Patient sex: F
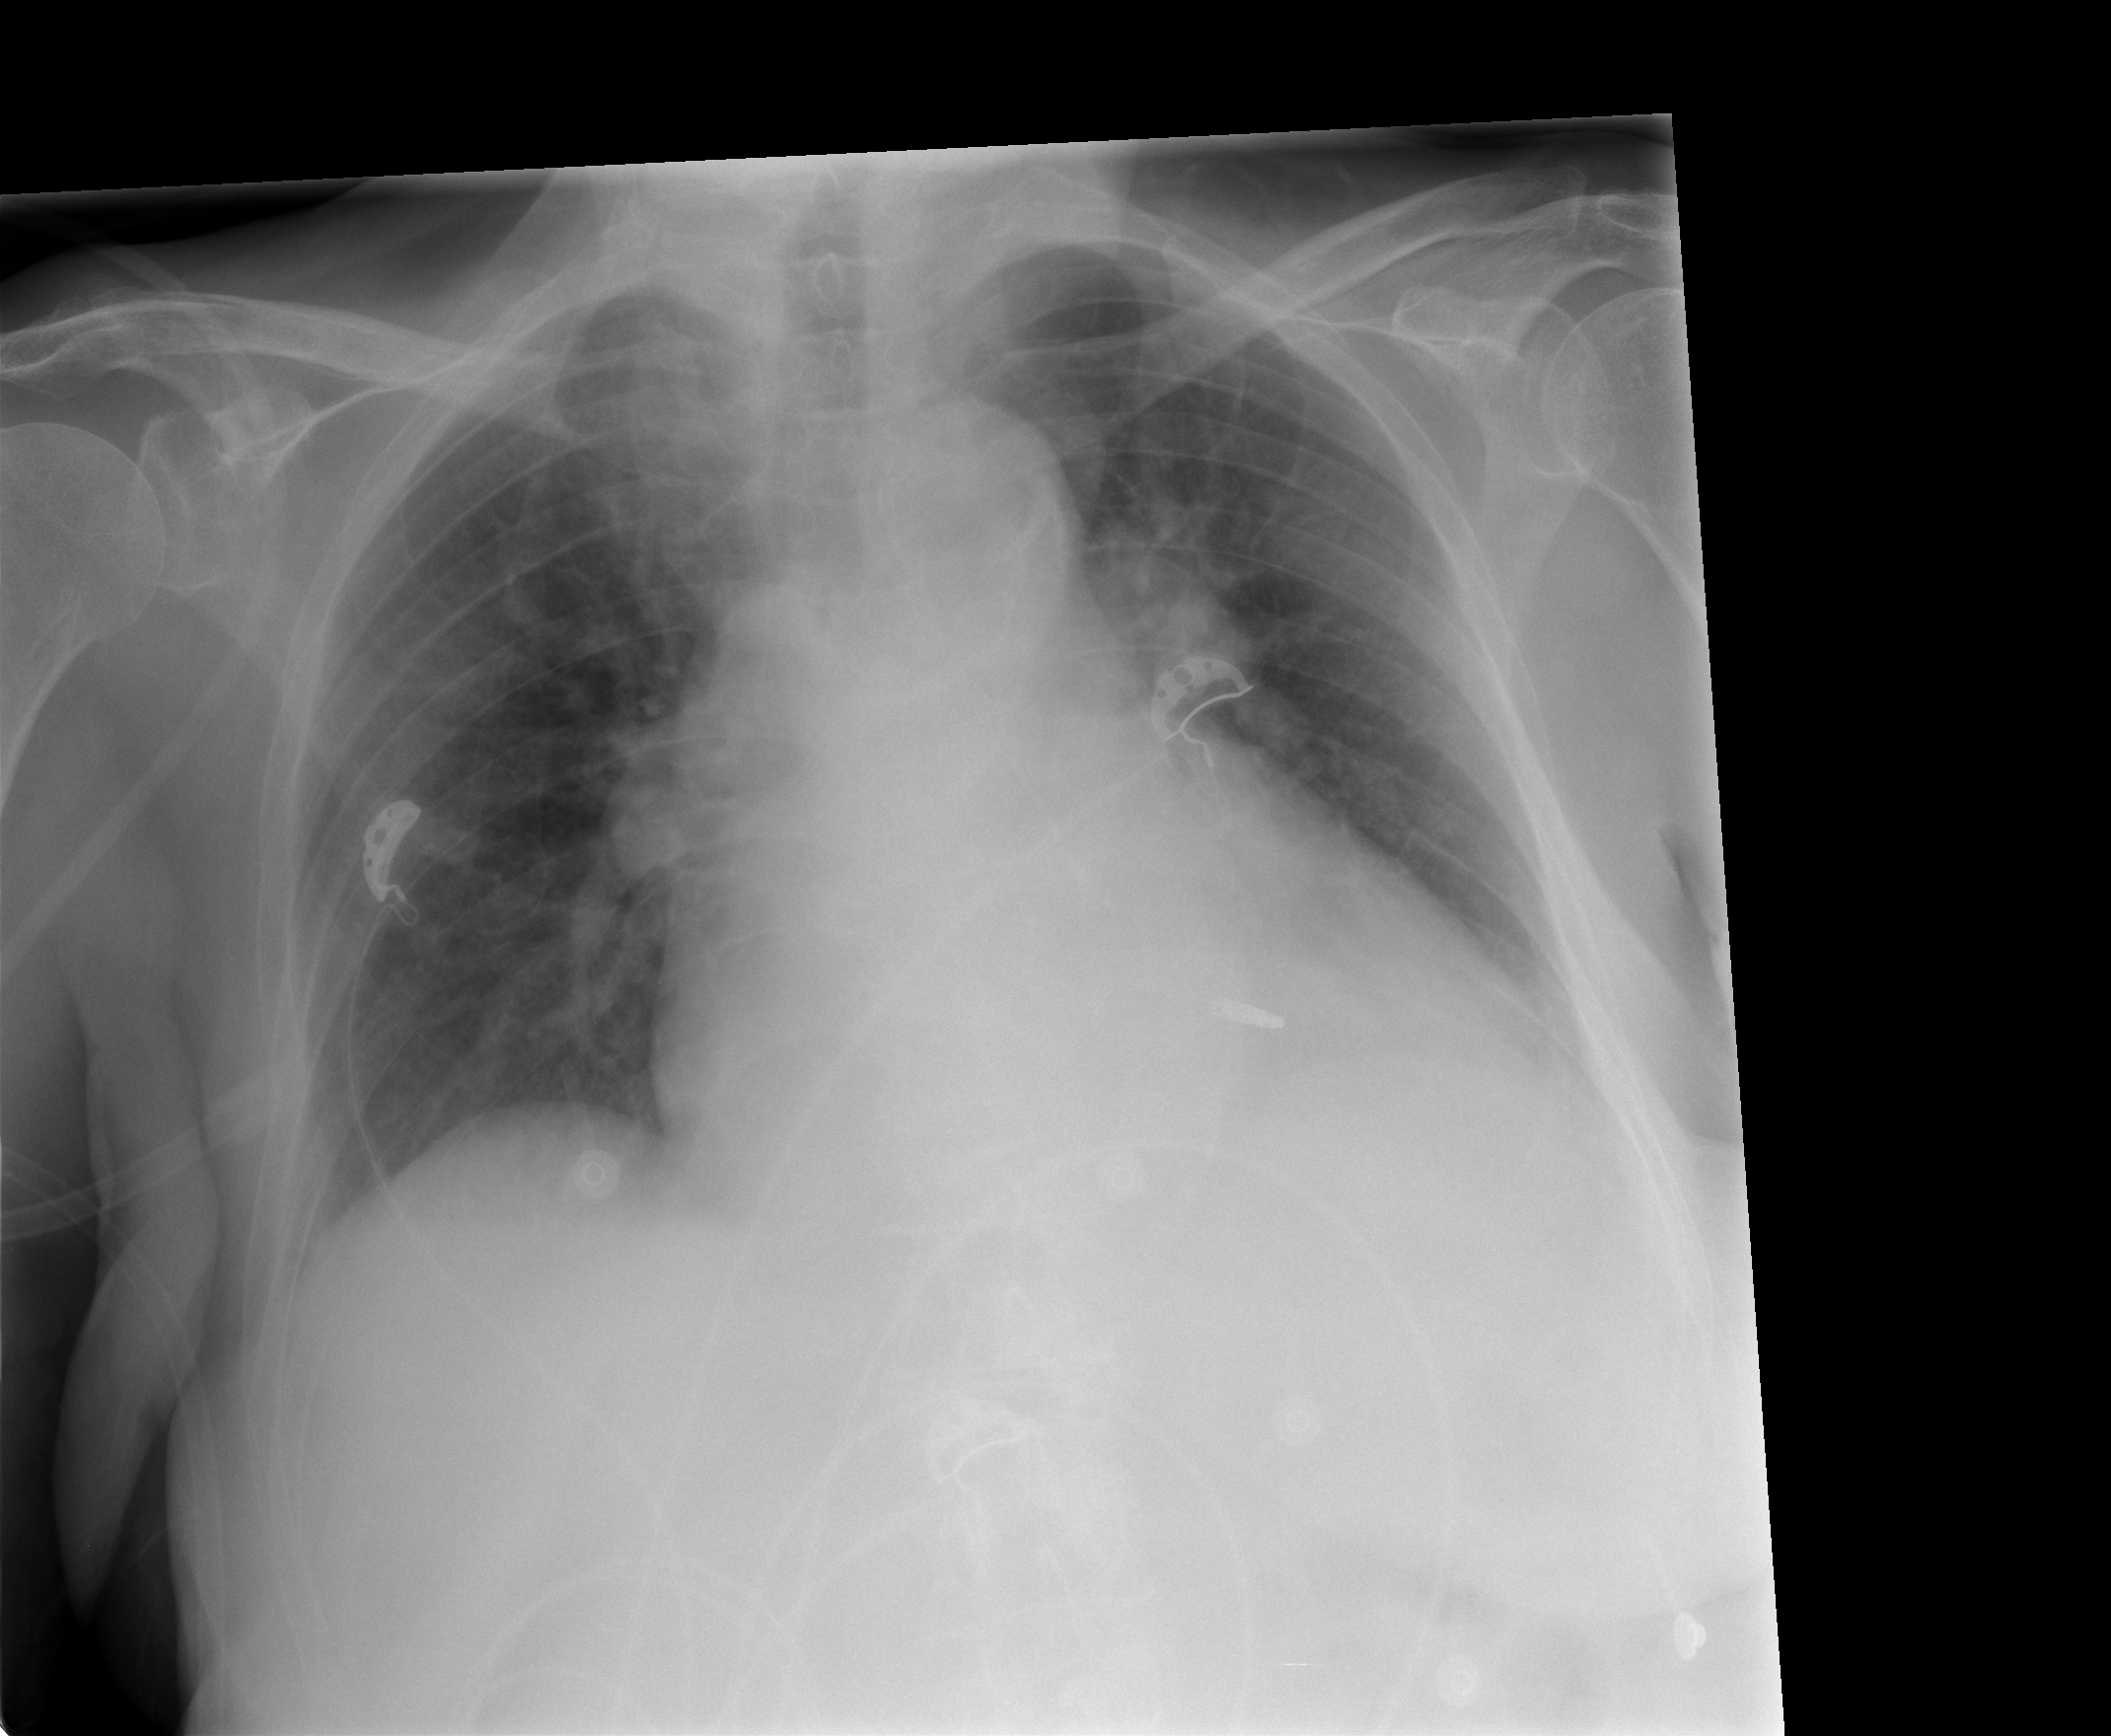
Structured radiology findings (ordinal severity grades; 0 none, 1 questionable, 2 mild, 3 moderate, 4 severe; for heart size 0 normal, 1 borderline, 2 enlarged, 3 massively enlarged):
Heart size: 2
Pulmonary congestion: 2
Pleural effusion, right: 0
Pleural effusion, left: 2
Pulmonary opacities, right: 0
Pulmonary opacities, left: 0
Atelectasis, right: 0
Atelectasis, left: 0